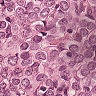
Metastatic tissue present: yes